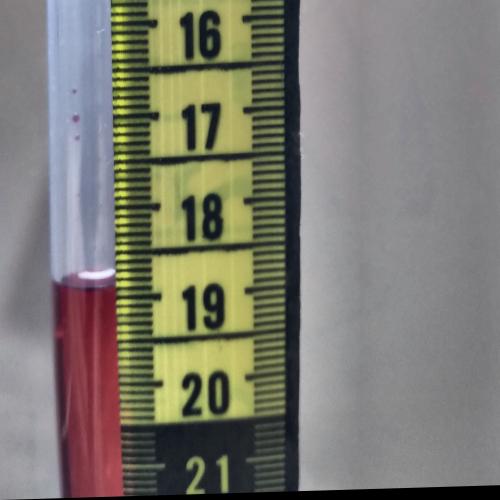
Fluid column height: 18.9 cm